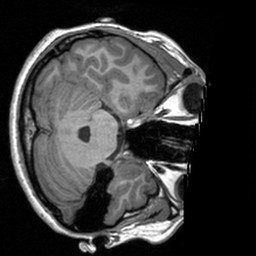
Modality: T1w
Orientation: axial
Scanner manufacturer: siemens
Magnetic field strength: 3 T
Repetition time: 1.9 s
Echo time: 0.00226 s